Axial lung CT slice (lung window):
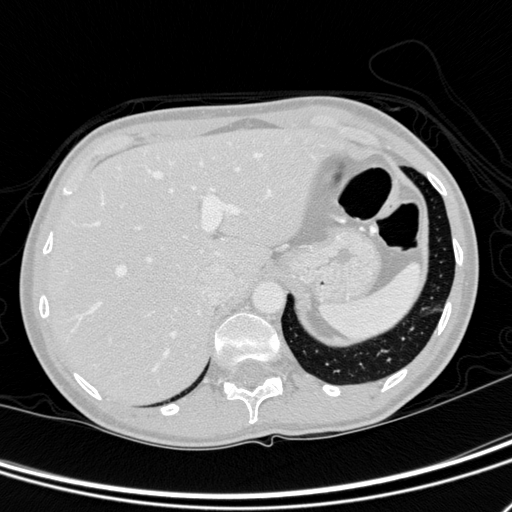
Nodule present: no